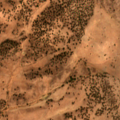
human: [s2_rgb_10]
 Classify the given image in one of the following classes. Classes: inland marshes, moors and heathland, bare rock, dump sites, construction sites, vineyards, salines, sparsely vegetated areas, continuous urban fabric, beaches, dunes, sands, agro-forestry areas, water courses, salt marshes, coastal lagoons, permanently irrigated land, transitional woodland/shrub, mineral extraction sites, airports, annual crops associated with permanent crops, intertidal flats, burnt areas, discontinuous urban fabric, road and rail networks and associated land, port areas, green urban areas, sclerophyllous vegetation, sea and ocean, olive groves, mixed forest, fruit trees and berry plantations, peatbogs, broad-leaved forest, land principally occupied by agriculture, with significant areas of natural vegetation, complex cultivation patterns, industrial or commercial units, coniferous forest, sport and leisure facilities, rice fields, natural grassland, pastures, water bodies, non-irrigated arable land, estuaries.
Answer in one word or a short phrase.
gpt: non-irrigated arable land, agro-forestry areas